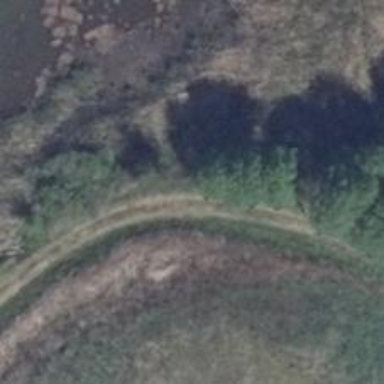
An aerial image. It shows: Embankment along grass track with grade 4 track surface.